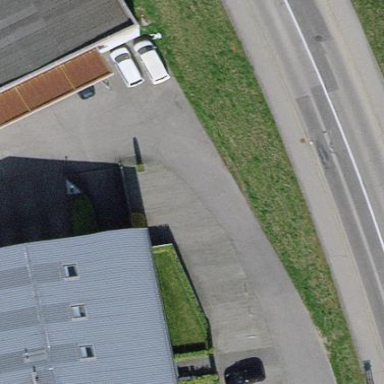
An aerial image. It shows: Street-side parking area.